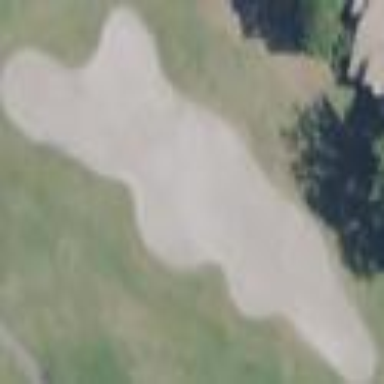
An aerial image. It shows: Sandy area is golf bunker.